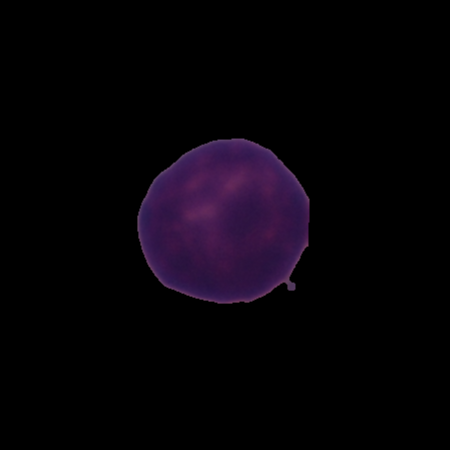
Label: healthy